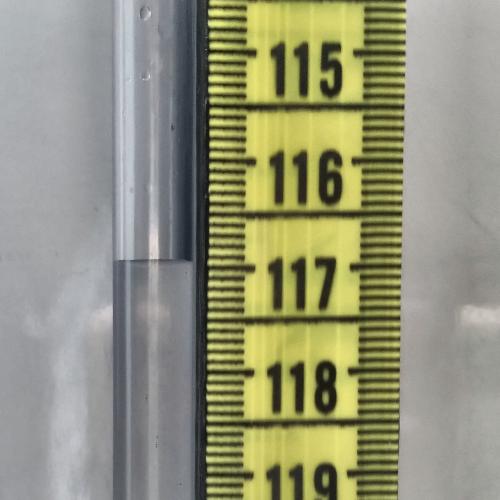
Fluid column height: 116.9 cm